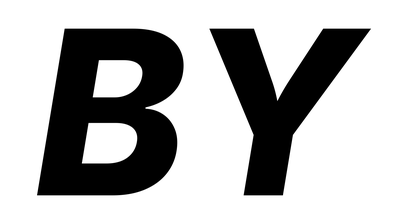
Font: Inter-Italic_ExtraBold_Italic